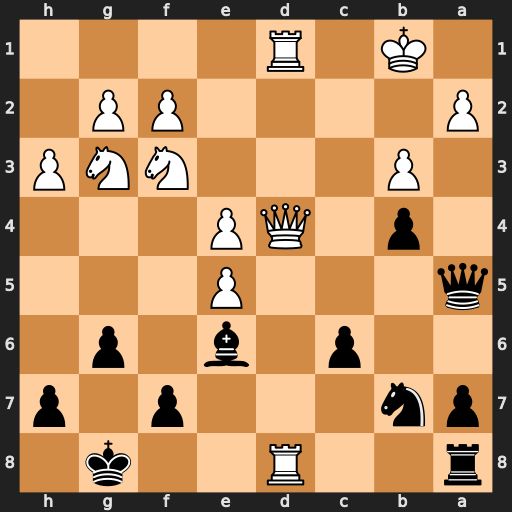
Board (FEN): r2R2k1/pn3p1p/2p1b1p1/q3P3/1p1QP3/1P3NNP/P4PP1/1K1R4
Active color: b
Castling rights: -
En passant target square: -
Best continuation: Rxd8 Qxd8+ Nxd8